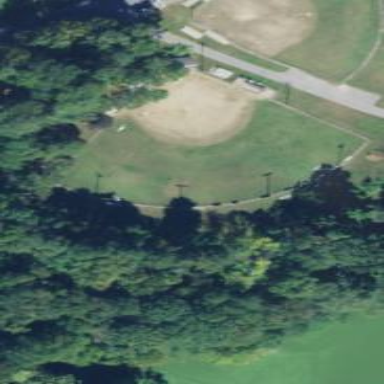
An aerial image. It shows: Baseball pitch for leisure land.